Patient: sex M, age 57
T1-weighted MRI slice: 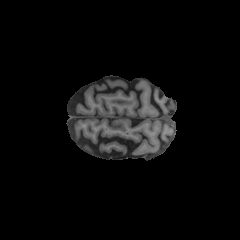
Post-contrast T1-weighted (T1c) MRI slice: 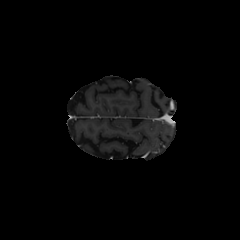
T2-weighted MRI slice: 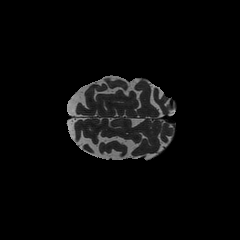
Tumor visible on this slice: no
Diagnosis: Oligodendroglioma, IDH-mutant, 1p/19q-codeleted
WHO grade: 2